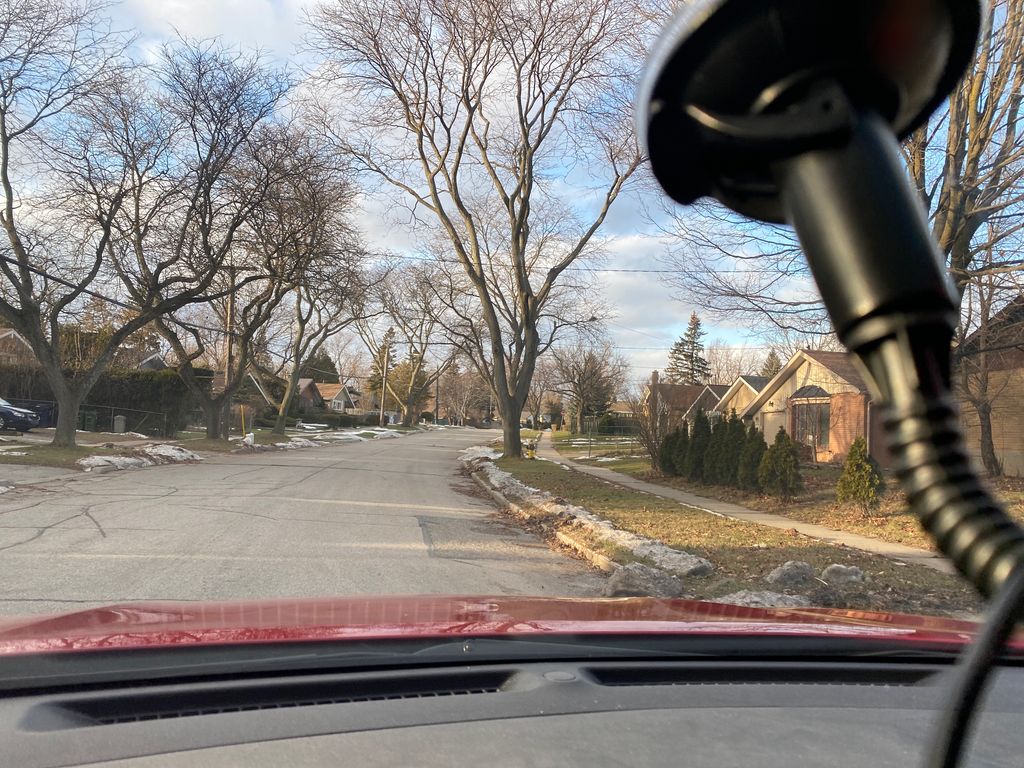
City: toronto